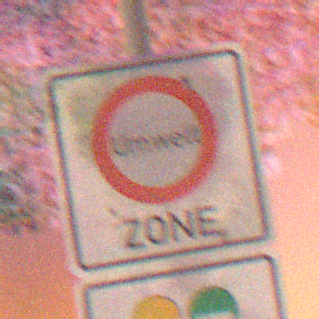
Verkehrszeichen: BeginnUmweltzone
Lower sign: FreistellungVomVerkehrsverbot2
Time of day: Night
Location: Outdoor (Nature)
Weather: Clear
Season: NotSpecified
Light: Natural